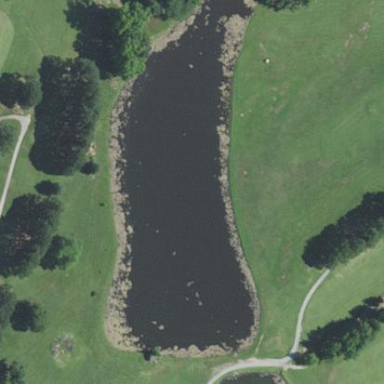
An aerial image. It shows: Picturesque scene of golf course with lateral water hazard.